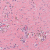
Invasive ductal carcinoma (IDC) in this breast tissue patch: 0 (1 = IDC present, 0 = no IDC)